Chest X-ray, PA view. Patient: 50 years old, sex M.
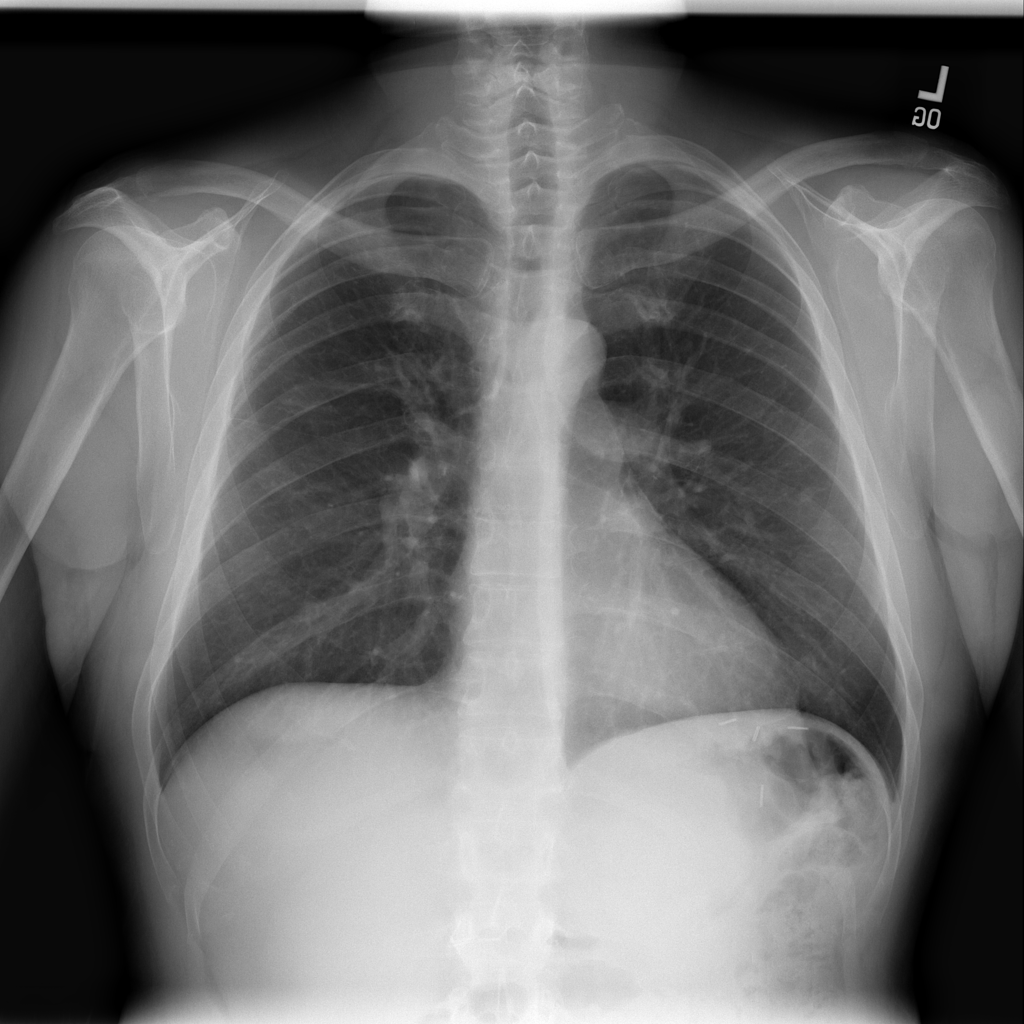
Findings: No Finding